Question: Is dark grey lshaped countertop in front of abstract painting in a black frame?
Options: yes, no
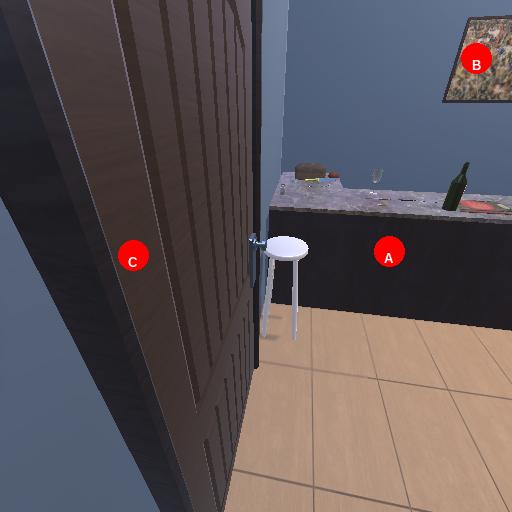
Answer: yes